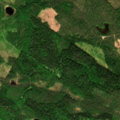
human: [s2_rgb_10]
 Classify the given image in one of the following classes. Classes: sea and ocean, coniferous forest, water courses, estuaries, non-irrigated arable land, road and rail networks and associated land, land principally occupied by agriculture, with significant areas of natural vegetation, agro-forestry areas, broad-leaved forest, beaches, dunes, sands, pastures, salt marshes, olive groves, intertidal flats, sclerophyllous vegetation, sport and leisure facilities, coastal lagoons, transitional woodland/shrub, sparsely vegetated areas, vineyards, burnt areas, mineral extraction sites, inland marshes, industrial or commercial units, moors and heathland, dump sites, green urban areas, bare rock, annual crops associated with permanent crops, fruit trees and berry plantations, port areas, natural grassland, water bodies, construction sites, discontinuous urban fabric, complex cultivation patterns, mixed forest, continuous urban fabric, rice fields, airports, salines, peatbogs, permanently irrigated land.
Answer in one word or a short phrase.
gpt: coniferous forest, mixed forest, transitional woodland/shrub, water bodies